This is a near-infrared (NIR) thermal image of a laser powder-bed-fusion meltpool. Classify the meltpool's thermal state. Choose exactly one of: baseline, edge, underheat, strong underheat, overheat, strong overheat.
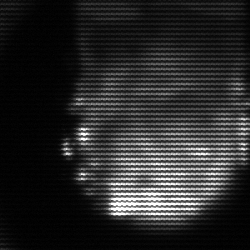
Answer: baseline